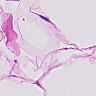
Metastatic tissue present: no